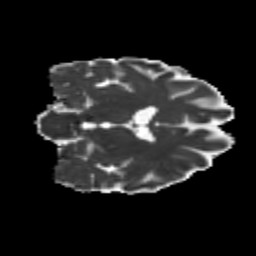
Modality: MD
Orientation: coronal
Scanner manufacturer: siemens
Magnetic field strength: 3 T
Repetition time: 9.2 s
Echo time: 0.084 s